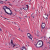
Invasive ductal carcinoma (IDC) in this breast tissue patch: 0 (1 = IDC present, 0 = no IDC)